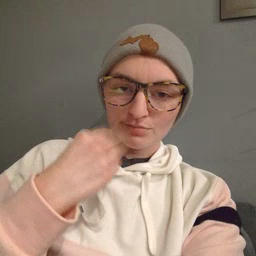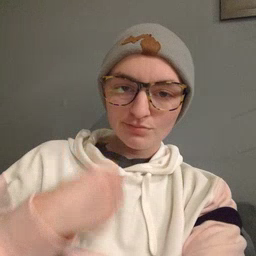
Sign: sleepy